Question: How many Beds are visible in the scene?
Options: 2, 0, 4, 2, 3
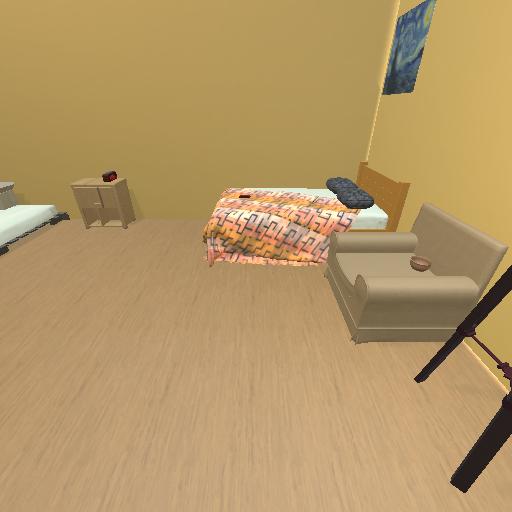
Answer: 2